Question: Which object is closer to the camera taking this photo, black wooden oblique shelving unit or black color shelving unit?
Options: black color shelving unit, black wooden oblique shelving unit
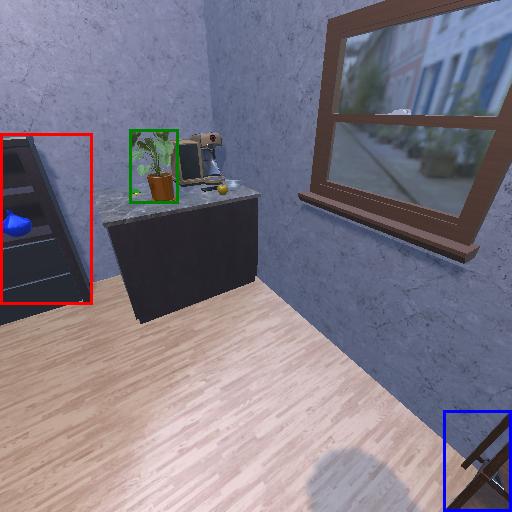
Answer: black color shelving unit